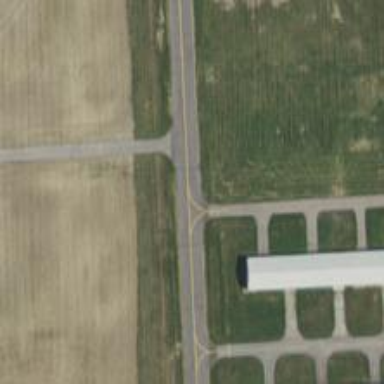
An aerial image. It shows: Image of taxiway at airport.